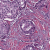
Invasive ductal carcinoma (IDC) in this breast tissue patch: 0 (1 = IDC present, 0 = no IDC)